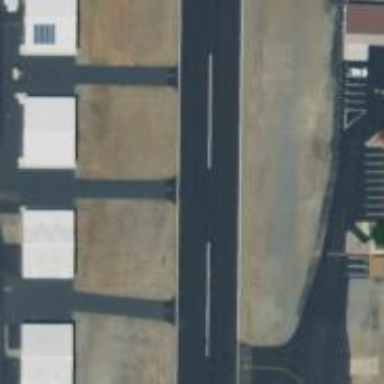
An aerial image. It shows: Runway surface made of asphalt at airport.